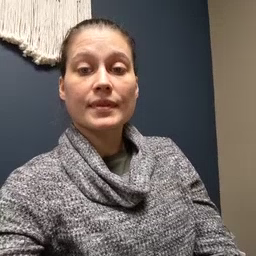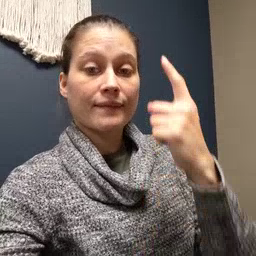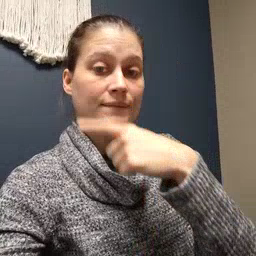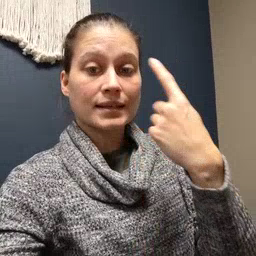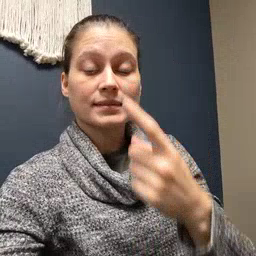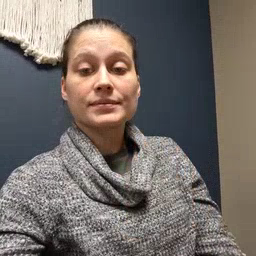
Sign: face